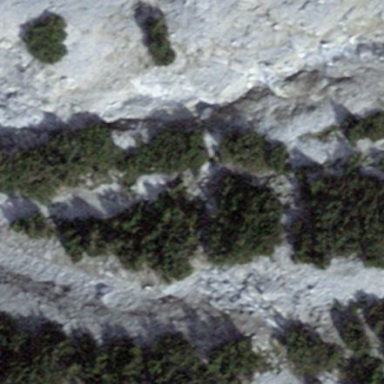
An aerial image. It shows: Patch of scrub vegetation.